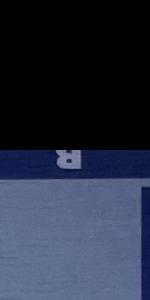
Label: Empty